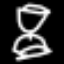
Label: hourglass